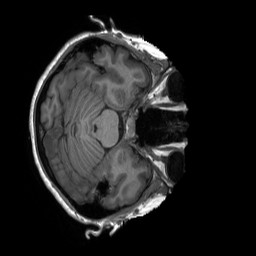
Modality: T1w
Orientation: axial
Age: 30
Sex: female
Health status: healthy
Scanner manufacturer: siemens
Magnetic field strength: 3 T
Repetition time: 2.3 s
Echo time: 0.00229 s